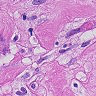
Metastatic tissue present: yes